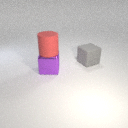
large gray rubber cube behind large purple metal cube